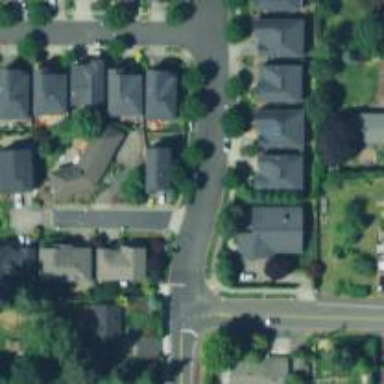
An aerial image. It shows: Residential road with sidewalk on the left.